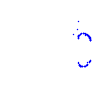
Particle: proton